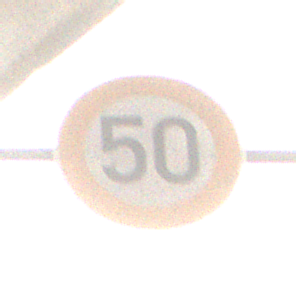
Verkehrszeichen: Geschwindigkeit50
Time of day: SunriseSunset
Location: Roofed (Suburban)
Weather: Clear
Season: NotSpecified
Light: Natural